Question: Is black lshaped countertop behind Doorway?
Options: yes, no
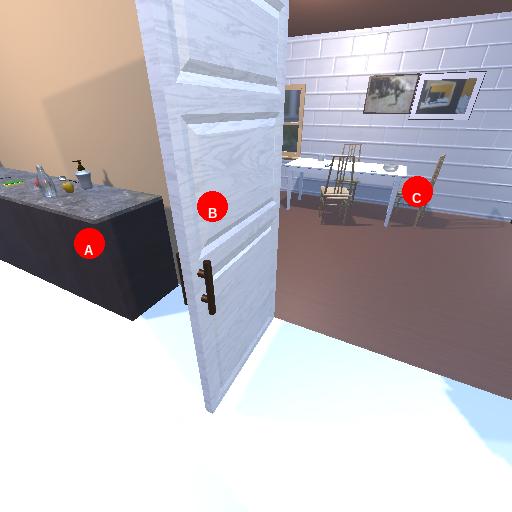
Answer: yes